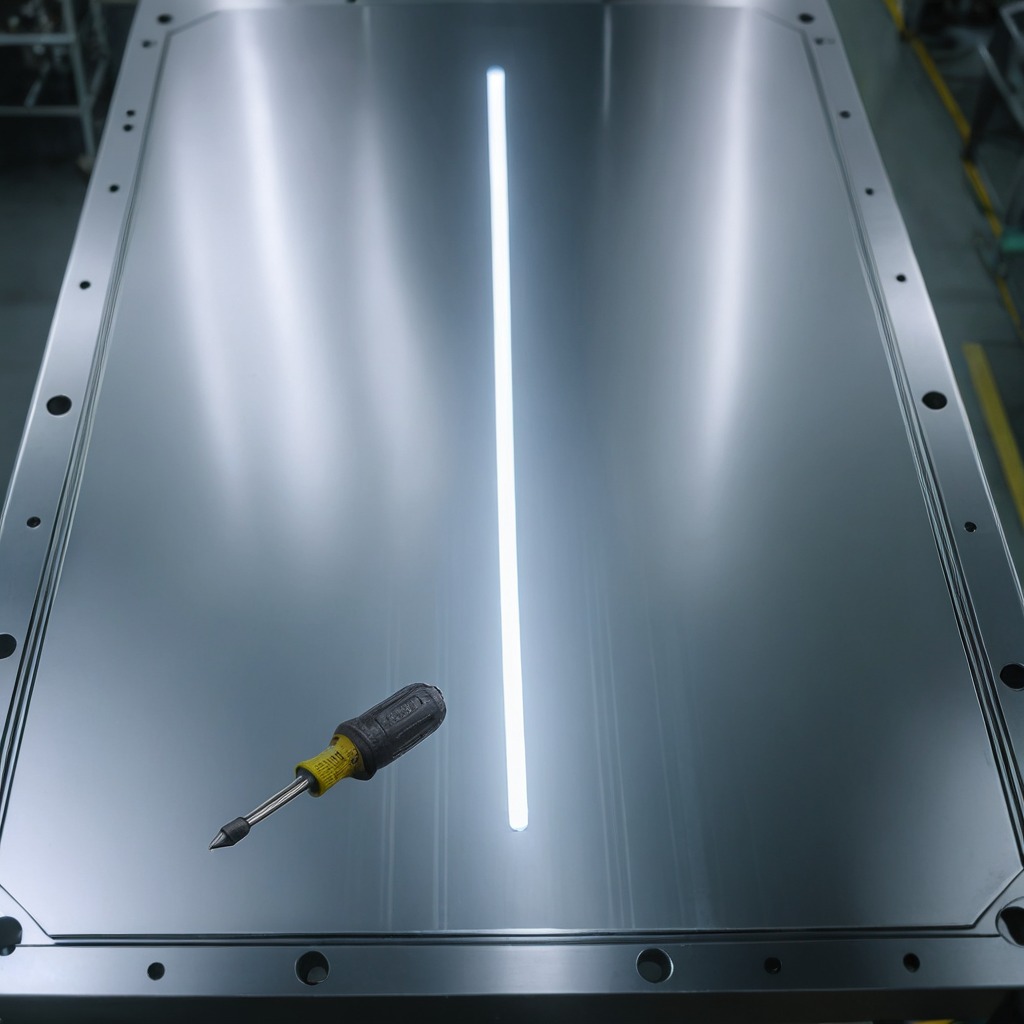
A screwdriver is lying on a metal table in a machine shop under fluorescent lights.